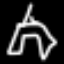
Label: The Eiffel Tower